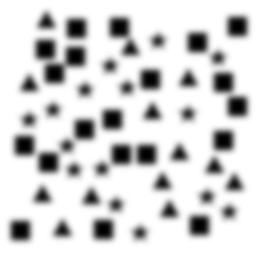
Squares: 20
Triangles: 13
Stars: 15
Total shapes: 48